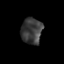
Tissue: prostate
Cell type: T cells
Senescence score: 0.3247
Nuclear area (px): 537
Mean DAPI intensity: 60.235